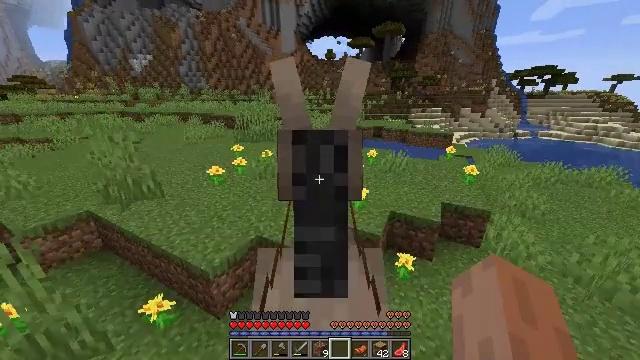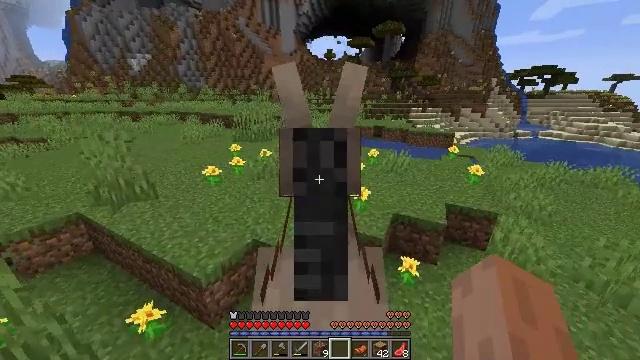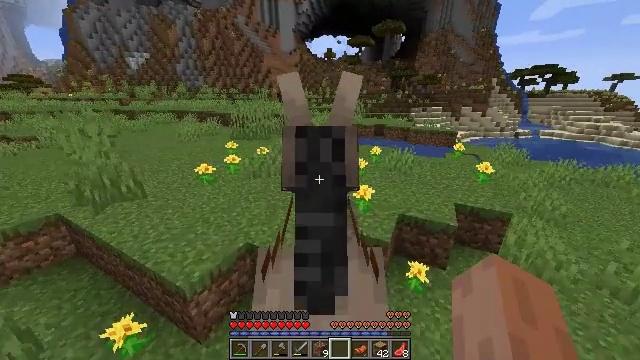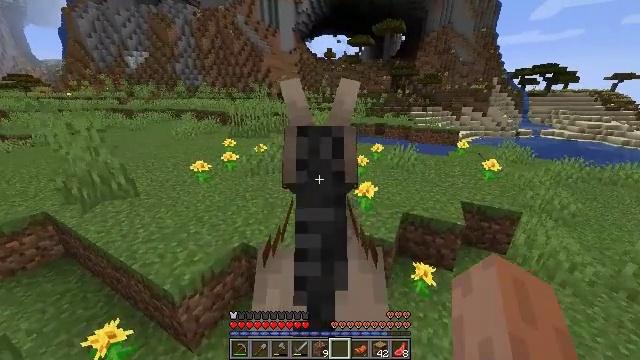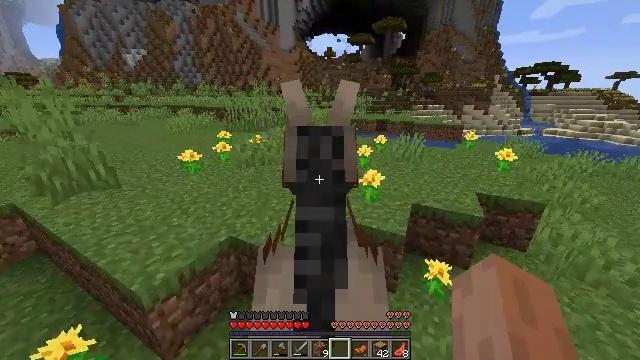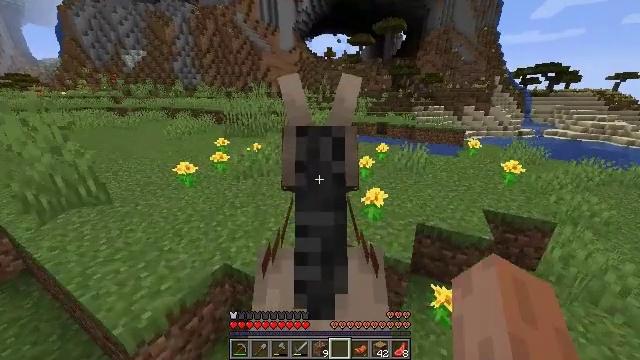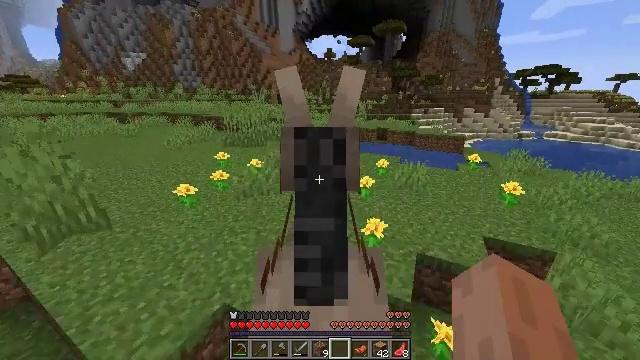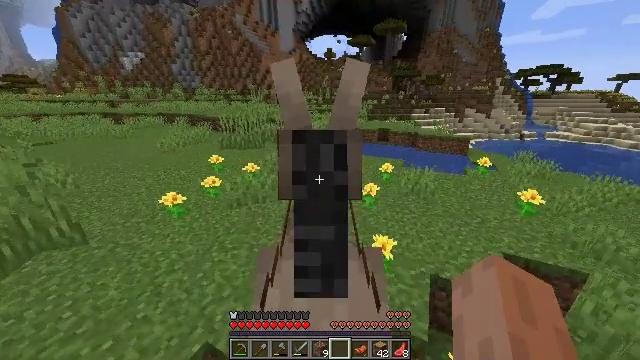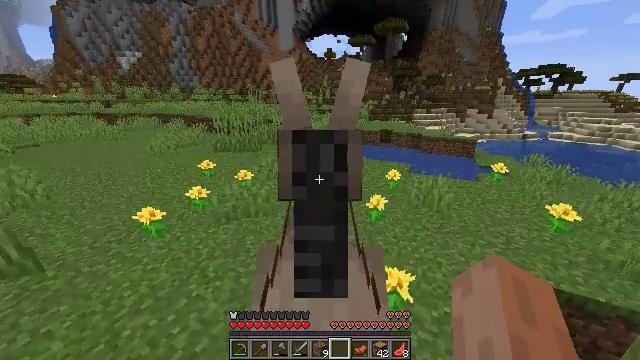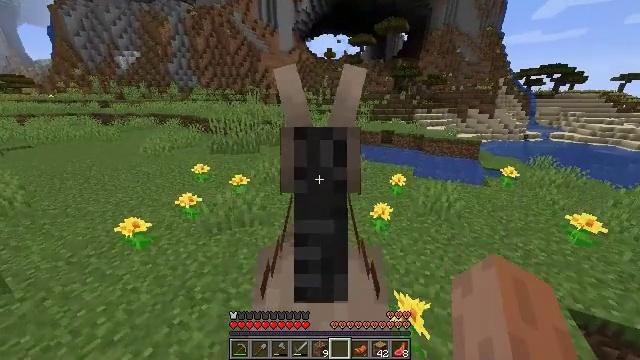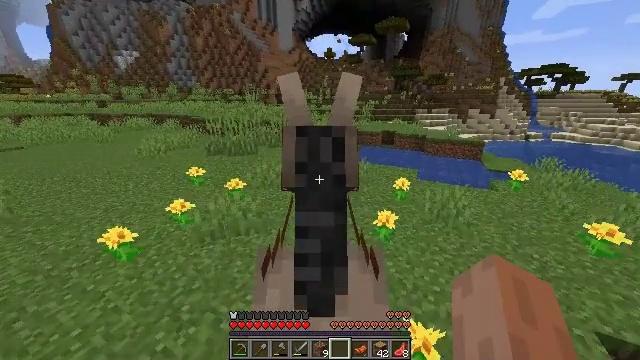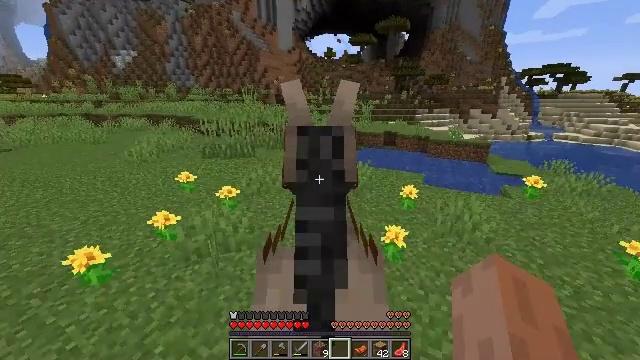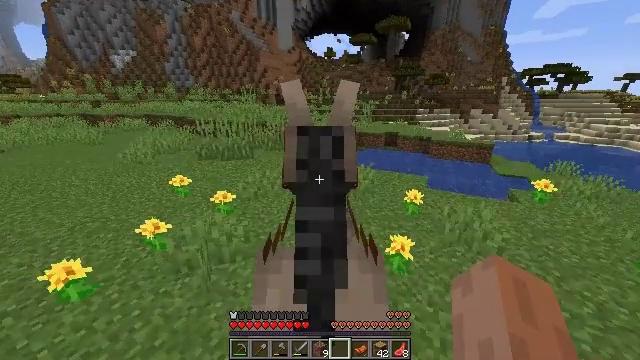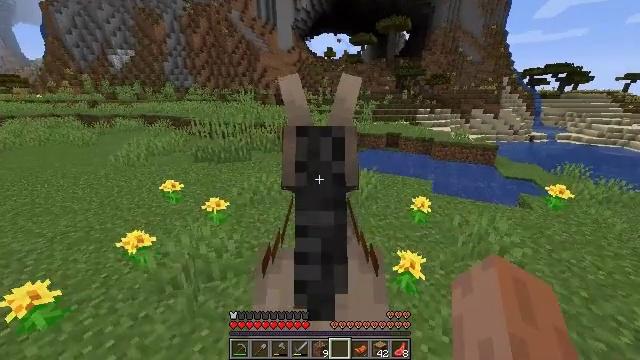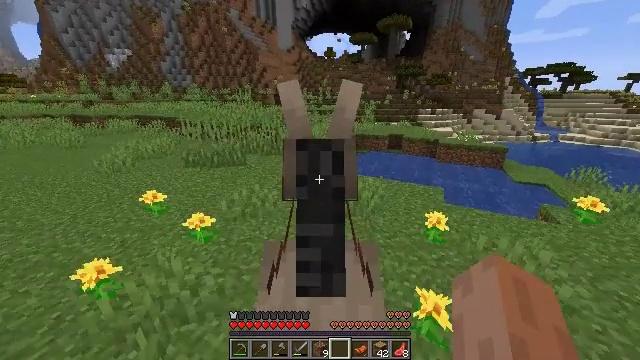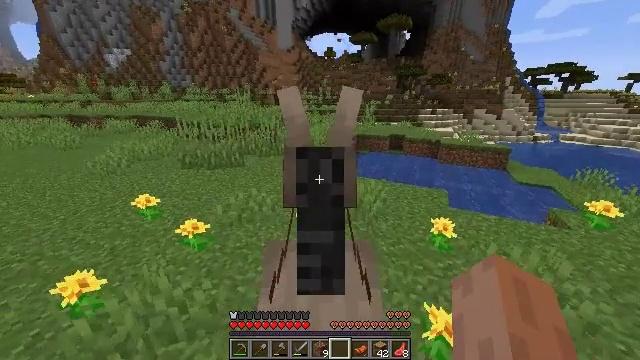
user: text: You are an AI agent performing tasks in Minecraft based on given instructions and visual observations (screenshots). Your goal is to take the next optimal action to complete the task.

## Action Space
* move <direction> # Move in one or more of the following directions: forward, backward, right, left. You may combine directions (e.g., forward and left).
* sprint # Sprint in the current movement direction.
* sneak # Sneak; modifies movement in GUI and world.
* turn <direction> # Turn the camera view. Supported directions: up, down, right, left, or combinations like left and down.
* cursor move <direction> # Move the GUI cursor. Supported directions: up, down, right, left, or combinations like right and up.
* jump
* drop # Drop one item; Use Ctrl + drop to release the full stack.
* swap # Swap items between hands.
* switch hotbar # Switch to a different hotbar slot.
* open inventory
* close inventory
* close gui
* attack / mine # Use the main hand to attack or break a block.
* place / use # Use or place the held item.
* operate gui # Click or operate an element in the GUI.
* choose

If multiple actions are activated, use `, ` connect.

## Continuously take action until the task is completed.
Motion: motion action
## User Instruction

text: Mine coarse dirt from the ground.
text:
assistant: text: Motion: move forward, sprint
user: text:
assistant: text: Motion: move forward, sprint
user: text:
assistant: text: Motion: move forward, sprint
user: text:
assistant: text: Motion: move forward, sprint
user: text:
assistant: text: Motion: move forward, sprint
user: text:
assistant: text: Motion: move forward, sprint
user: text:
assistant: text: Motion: move forward, sprint
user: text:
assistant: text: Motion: move forward, sprint
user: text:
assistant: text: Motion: move forward, sprint
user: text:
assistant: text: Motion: move forward, sprint
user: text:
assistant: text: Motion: move forward, sprint
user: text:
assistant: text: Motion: move forward, sprint
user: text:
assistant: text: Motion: move forward, sprint
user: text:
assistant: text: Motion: move forward, sprint
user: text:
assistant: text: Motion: move forward, sprint
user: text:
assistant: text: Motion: move forward, sprint
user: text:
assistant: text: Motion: move forward, sprint
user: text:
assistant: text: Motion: move forward and move left, sprint
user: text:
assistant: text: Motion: move forward and move left, sprint
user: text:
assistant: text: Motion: move forward and move left, sprint
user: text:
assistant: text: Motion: move forward and move left, sprint
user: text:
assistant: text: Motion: move forward and move left, sprint, turn left
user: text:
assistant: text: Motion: move forward and move left, sprint, turn left
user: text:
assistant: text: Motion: move forward and move left, sprint, turn left
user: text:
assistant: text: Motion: move forward and move left, sprint
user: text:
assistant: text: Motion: move forward and move left, sprint
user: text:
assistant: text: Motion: move forward and move left, sprint
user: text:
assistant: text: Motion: move forward and move left, sprint
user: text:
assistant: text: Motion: move forward and move left, sprint
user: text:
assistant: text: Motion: move forward and move left, sprint